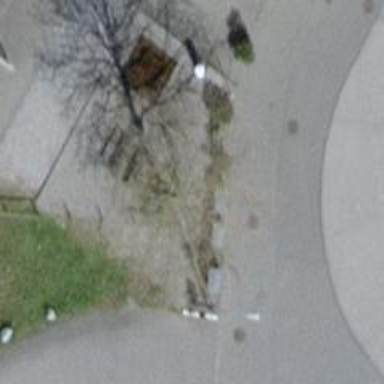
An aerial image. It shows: Fountain.